Question:
Have two questions -
1.What could be the best way to show / compare extreme values. The T group in the graph has value but no where close to the other groups, M & F
1. Is the way I can show proper number on the Y axis without having to divide them by 1000s?
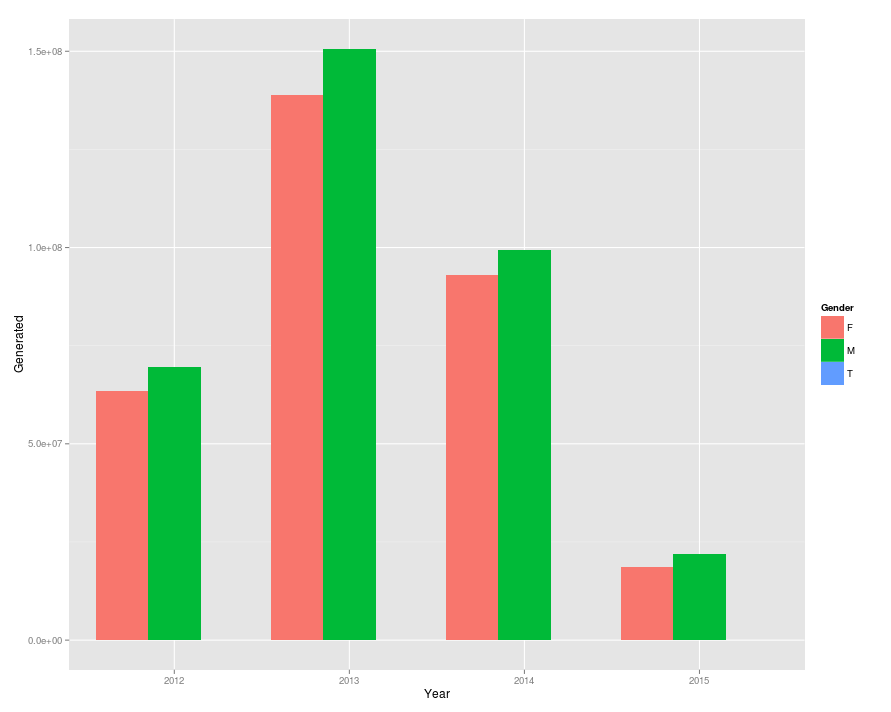
Answer: Assume a data.frame like the following:
'''
#big values ranging from 10 to 100000 which would normally
#result to 10 not being shown
df <- data.frame(names=letters[1:3], values=c(100000,1000,10))
'''
You can specify a log scale axis so that you can see both big and small values (uses log distance on the y axis) and also specify 'labels = comma' from the 'scales' library inside the 'scale_y_log10' function to print 'nice' numbers instead of scientific:
See the following:
'''
library(ggplot2)
library(scales) #you need this for labels = comma
ggplot(aes(x=names, y=values), data=df) + geom_bar(stat='identity') +
#scale_y_log10 will log scale the y axis
#labels = comma will create nice numbers
scale_y_log10(labels = comma)
'''